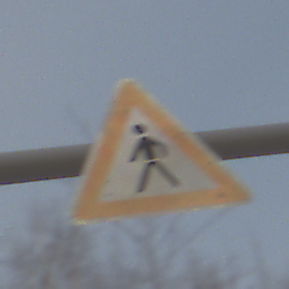
Verkehrszeichen: FussgaengerRechts
Umgebung: Outdoor, Nature
Tageszeit: MorningAfternoon
Wetter: PartlyCloudy
Licht: Natural
Jahreszeit: Winter
Kontrast: MediumContrast